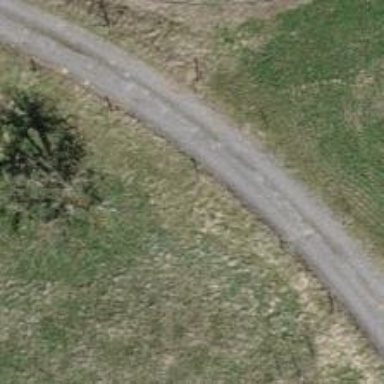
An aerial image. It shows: Unclassified road.